Question: I am looking to return a MAX value from a large amount of data where the the value has appeared more than once.
There are over 1500 rows and I'm trying to work out the MAX value for each row (working across horizonatally). However, I'm struggling to work out how to do this...searching the forum, I can see mentions of DMAX but I'm not sure this would work.
I have attached screenshots of the data to show what I mean...
Thanks,
James

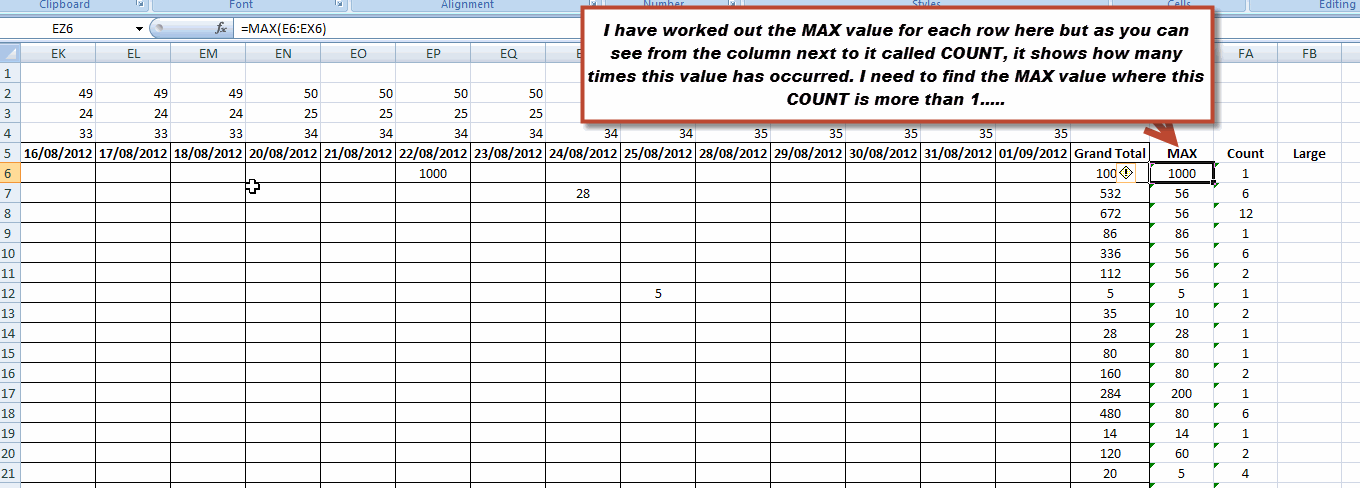
Answer: Try this "array formula" in row 6
'=MAX(IF(COUNTIF(E6:EX6,E6:EX6)>1,E6:EX6))'
Needs to be confirmed with 'CTRL+SHIFT+ENTER' so that curly braces like { and } appear around the formula in the formula bar
Now copy formula down the column. If there are no repeated values in a row the result will be zero